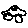
Label: car